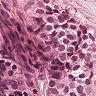
Metastatic tissue present: yes